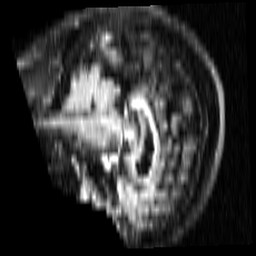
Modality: FLAIR
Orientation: sagittal
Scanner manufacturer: siemens
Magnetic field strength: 1.5 T
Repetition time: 9.11 s
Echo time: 0.111 s